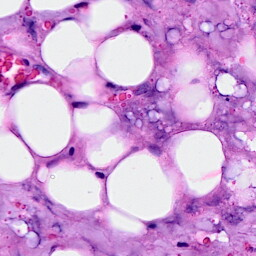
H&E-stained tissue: Breast